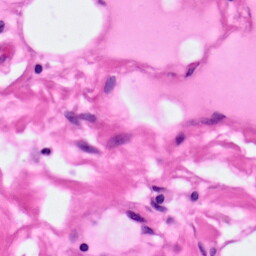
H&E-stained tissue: Pancreatic